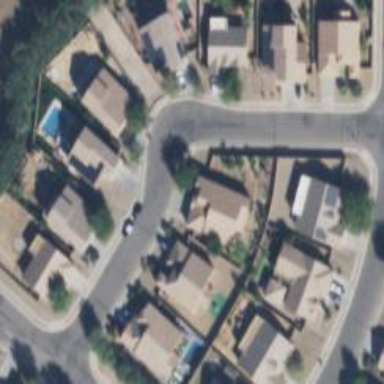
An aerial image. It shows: Residential road.